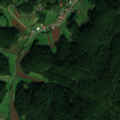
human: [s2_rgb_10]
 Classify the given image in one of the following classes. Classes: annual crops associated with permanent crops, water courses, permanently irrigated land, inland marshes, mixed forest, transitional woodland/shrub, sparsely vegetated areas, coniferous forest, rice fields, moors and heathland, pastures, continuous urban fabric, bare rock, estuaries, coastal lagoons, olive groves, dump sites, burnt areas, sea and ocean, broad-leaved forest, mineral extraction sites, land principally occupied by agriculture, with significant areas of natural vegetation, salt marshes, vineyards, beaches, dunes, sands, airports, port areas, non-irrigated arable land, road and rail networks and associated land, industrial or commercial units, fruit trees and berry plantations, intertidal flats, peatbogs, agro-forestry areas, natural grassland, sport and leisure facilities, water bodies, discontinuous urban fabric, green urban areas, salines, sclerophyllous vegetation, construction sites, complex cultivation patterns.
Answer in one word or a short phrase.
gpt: discontinuous urban fabric, complex cultivation patterns, broad-leaved forest